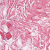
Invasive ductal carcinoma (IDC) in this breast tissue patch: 0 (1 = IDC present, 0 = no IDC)